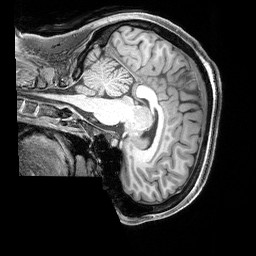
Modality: T1w
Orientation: sagittal
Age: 29
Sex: female
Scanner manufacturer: siemens
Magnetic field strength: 3 T
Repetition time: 2.4 s
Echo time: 0.00215 s